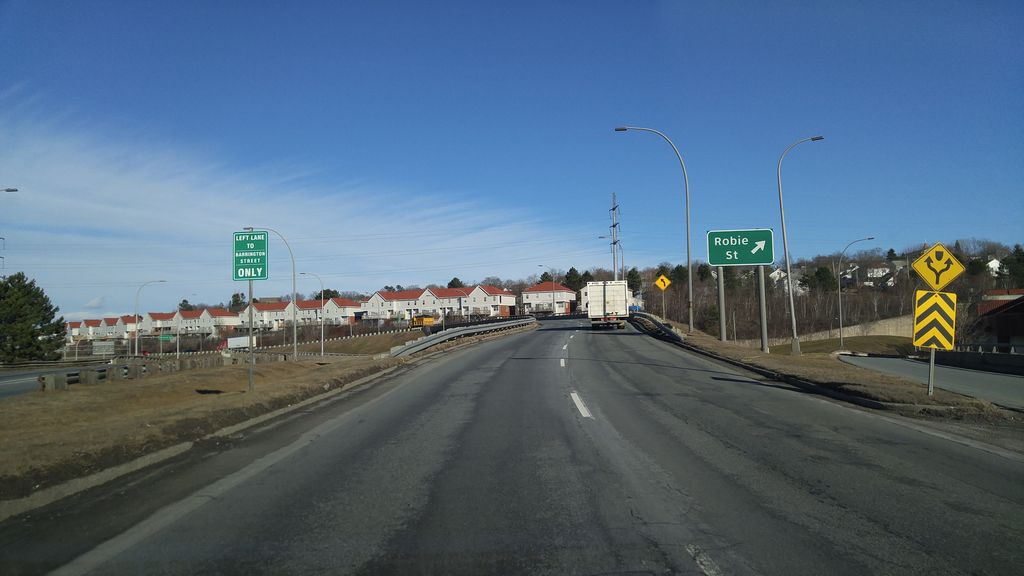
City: halifax